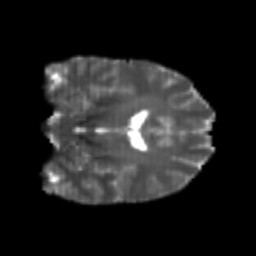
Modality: T2w
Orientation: coronal
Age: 21
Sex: female
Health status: healthy
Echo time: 0.074 s